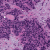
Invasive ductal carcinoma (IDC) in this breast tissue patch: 1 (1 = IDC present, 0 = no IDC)